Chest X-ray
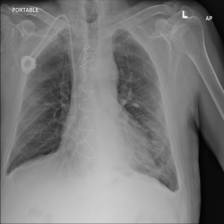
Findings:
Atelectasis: positive
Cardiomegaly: negative
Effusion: negative
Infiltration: negative
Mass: negative
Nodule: negative
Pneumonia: negative
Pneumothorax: negative
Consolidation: negative
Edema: negative
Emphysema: negative
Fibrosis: negative
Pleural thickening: negative
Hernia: negative